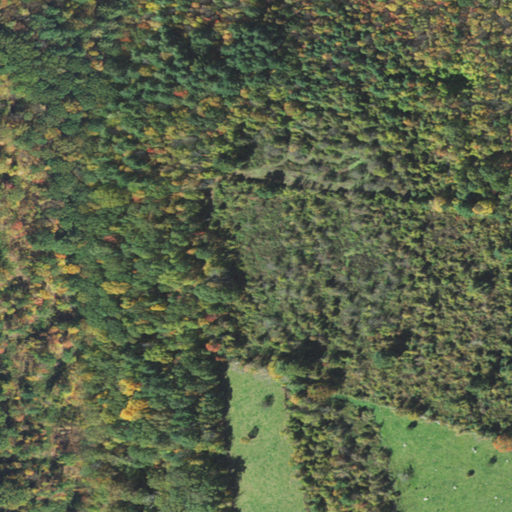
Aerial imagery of mountain in Massachusetts named Newell Hill containing deciduous forest, mixed forest, pasture, evergreen forest, and woody wetlands